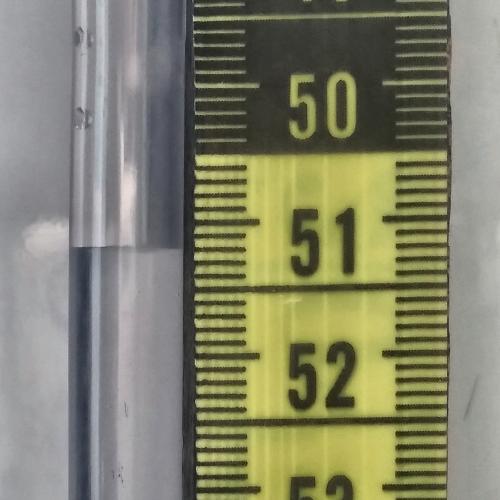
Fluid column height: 51.2 cm